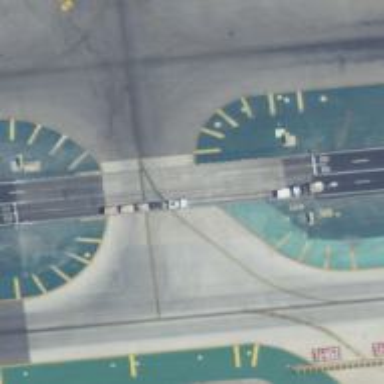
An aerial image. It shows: Image of taxiway at airport.